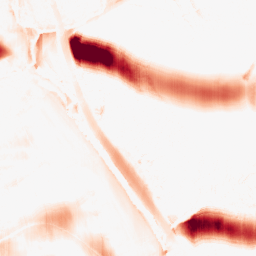
Category: morphological
Decomposition family: morphological_ellipse
Decomposition parameters: operation: opening
width: 50
height: 10
Upsampling method: lanczos
Upsampling parameters: scale: 2
Upsampling scale: 2